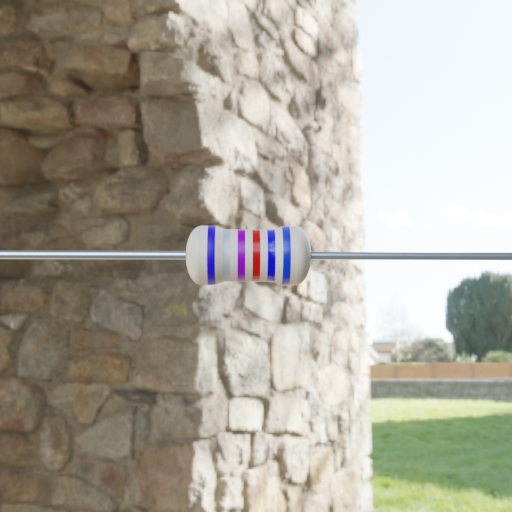
Resistor colour bands (in order): blue, silver, violet, red, blue, blue